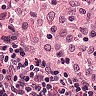
Metastatic tissue present: no